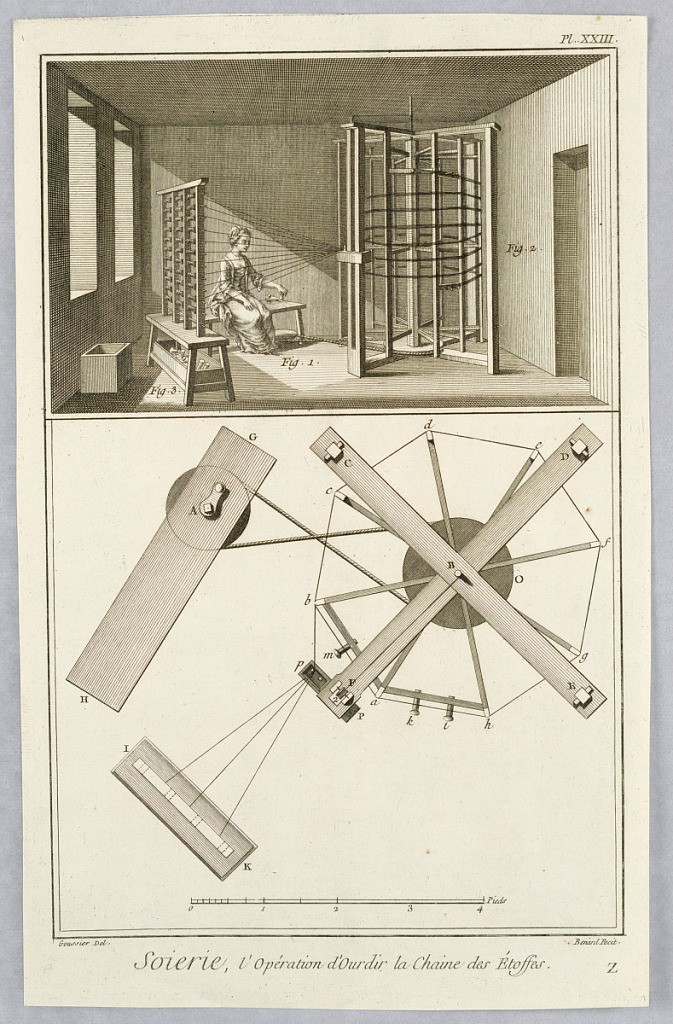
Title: Equipment Used for Spinning Silk
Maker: Louis-Jacques Goussier, French, 1722 - 1799
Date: ca. 1775
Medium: Engraving on paper
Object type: Print
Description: Equipment Used for Spinning Silk.